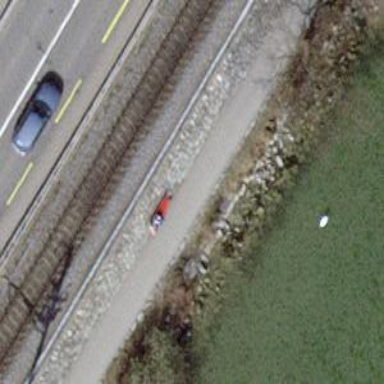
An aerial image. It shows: Red bench.